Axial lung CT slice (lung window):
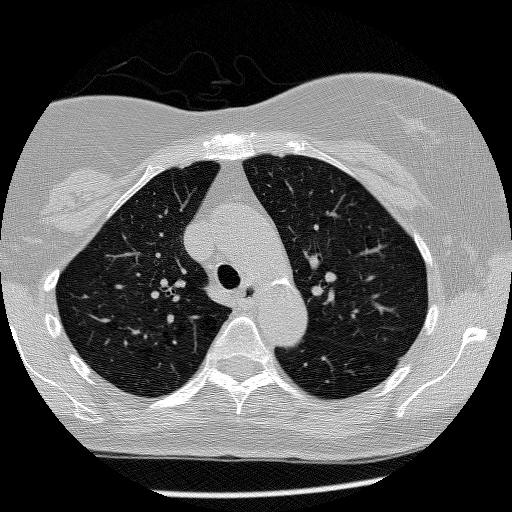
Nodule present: no